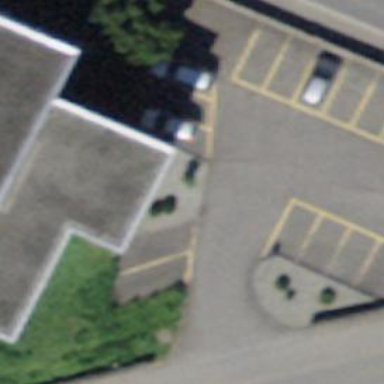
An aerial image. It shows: Asphalt parking aisle road for service vehicles.